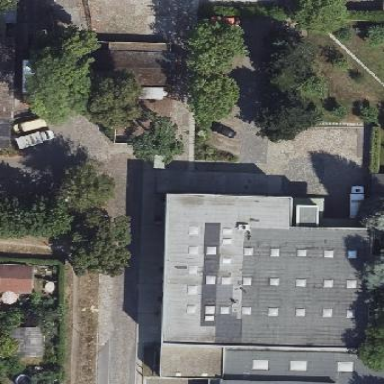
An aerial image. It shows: Commercial building with flat roof.